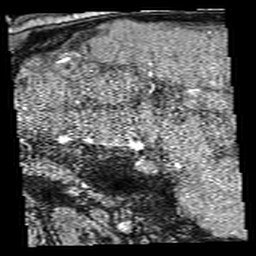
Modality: angio
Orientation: sagittal
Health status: ill
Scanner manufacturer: philips
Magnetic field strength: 3 T
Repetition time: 0.018 s
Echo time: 0.003454 s